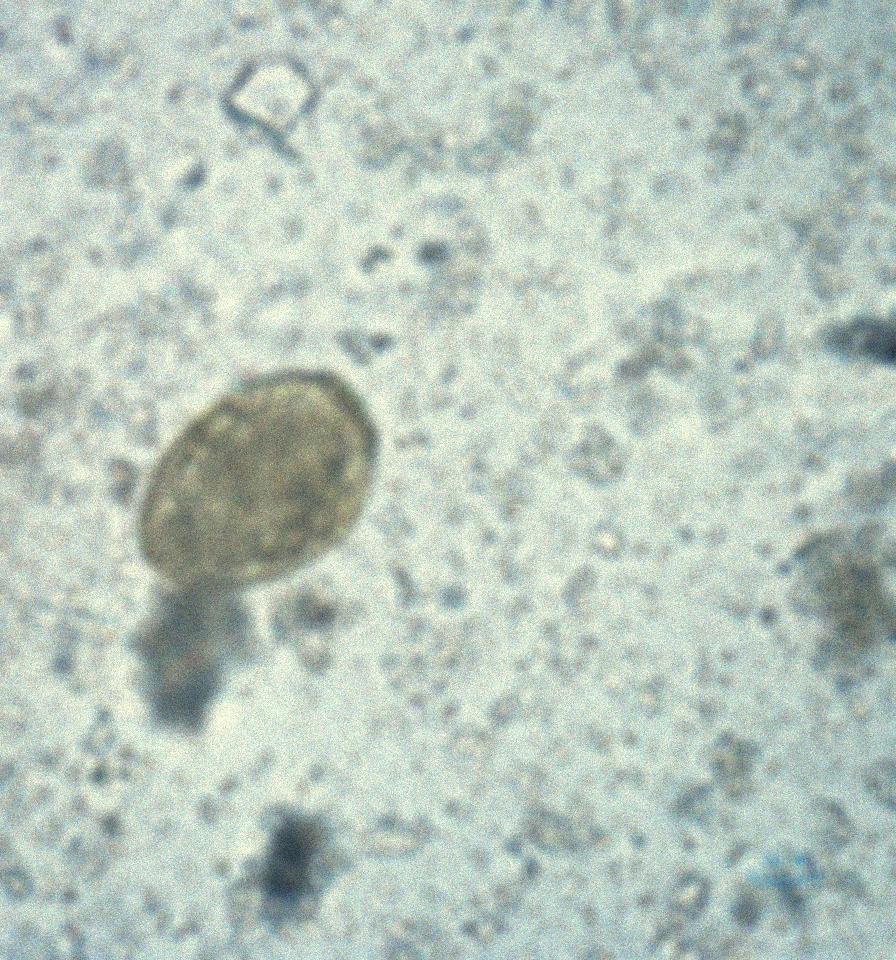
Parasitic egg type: Paragonimus spp